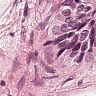
Metastatic tissue present: yes